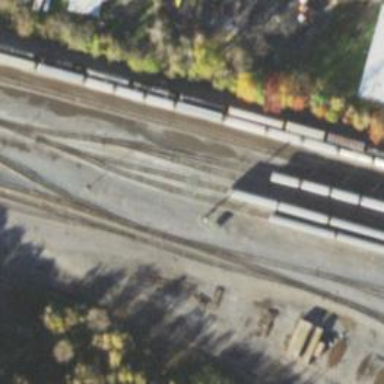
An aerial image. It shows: Railway yard used for servicing trains.